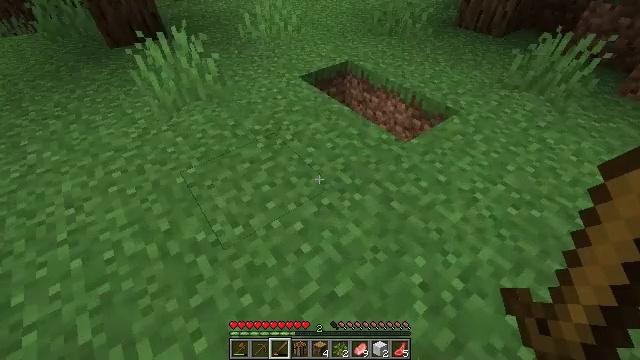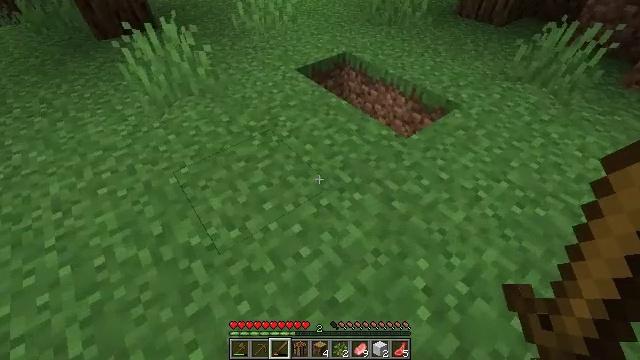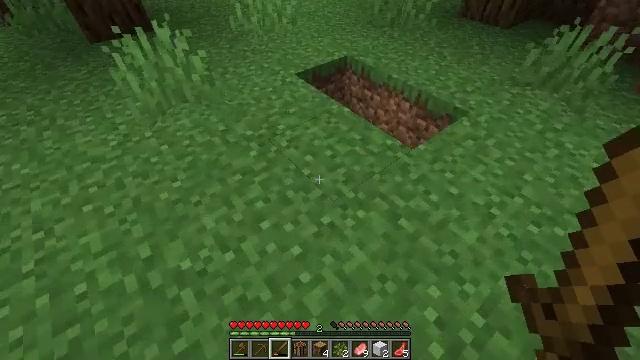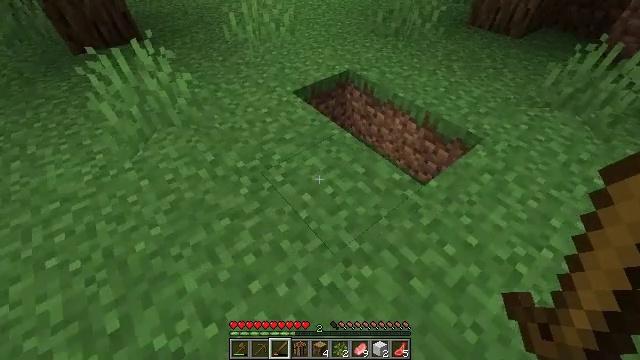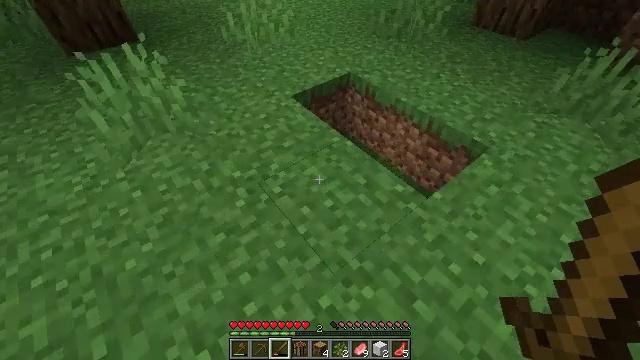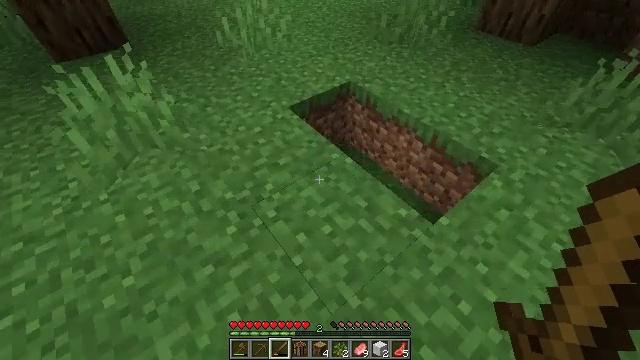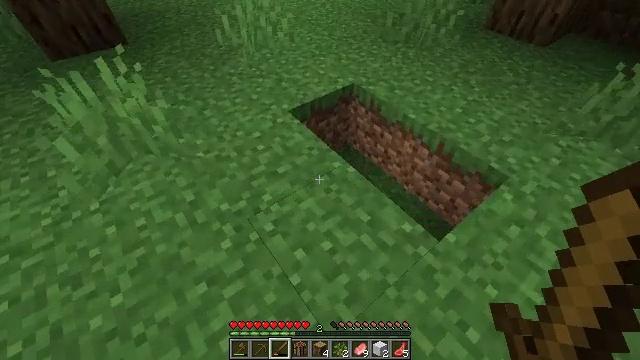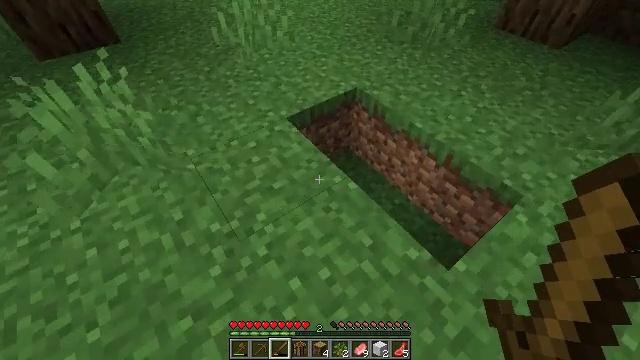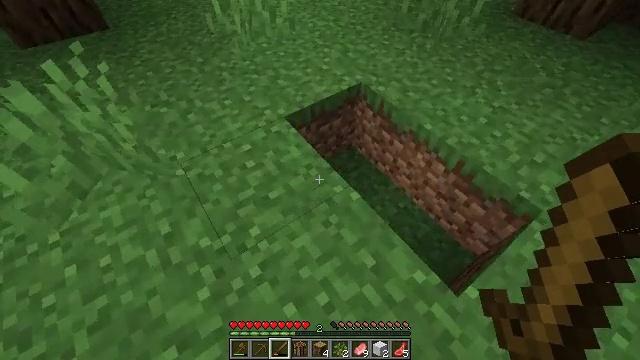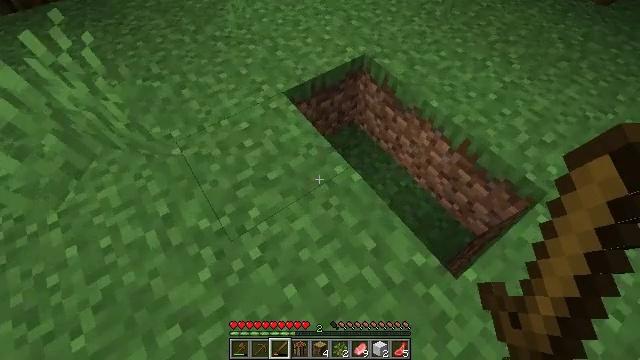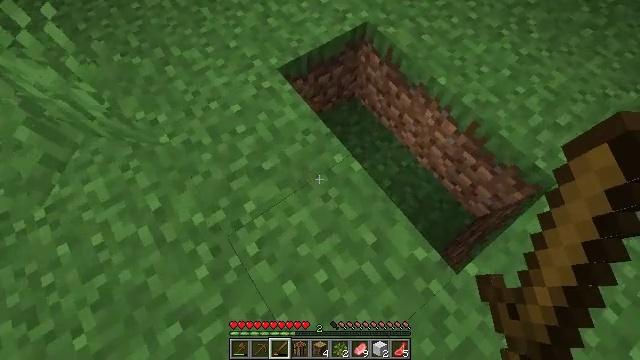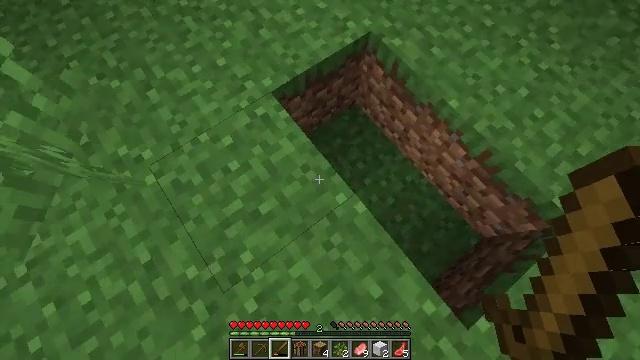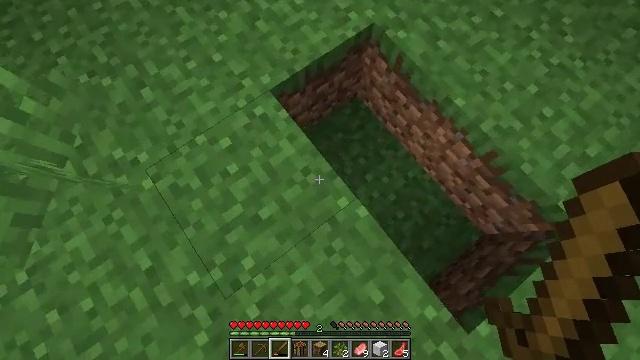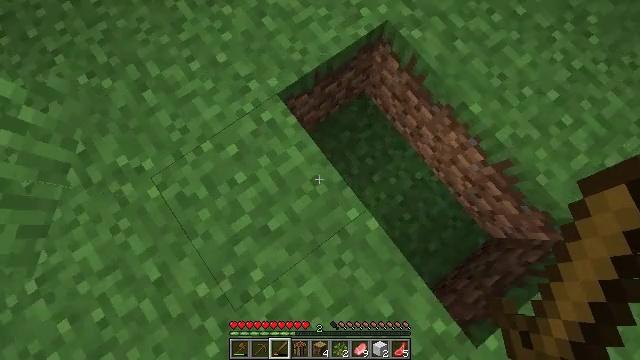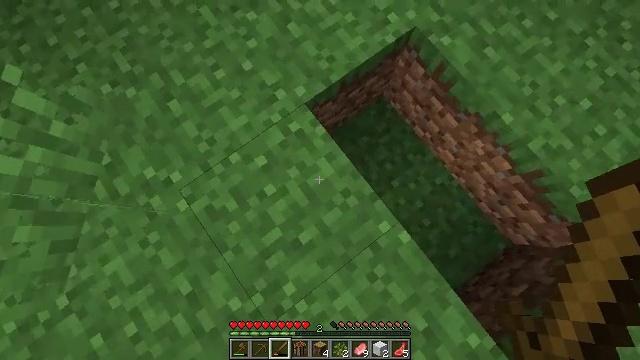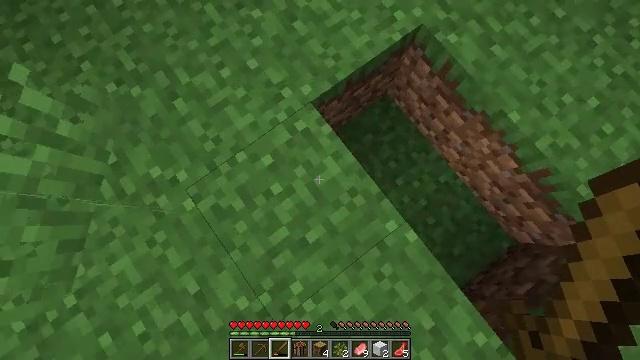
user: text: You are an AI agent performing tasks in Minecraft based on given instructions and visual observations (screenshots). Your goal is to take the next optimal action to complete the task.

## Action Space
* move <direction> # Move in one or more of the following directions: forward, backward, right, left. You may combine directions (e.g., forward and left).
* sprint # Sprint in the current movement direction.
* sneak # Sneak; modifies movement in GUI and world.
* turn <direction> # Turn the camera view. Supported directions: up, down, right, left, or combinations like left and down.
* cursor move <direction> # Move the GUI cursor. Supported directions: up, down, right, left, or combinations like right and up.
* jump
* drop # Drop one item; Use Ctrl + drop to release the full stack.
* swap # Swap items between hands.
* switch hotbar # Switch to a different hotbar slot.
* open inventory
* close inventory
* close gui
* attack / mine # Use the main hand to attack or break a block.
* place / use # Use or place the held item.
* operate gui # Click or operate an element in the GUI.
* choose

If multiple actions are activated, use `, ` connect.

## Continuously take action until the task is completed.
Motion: motion action
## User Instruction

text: Get an azure bluet to use in crafting.
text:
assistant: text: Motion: move forward, turn down
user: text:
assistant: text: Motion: move forward
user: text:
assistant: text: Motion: move forward
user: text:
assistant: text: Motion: move forward
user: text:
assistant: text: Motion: move forward
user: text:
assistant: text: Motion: move forward
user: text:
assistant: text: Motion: move forward, turn down
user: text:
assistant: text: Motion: move forward, turn down
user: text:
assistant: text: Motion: move forward, turn down
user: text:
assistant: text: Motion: move forward, turn down
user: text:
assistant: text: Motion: move forward, turn down
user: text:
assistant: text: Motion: move forward, turn down
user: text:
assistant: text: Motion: move left, turn down
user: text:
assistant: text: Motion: move left, turn down
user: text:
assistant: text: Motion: move left
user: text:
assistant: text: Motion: move left, turn down
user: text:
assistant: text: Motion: move left
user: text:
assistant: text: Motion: move forward and move left
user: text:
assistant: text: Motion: move forward, turn right and up
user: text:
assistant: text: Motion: move forward, turn right and up
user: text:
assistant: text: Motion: move forward, turn left and up
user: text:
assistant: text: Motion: move forward, turn up
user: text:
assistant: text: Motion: move forward, turn up
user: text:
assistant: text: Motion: move forward, turn up
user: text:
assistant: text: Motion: move forward
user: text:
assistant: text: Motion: move forward
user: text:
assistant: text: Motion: move forward
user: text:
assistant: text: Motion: move forward, turn down
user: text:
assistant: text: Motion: move forward
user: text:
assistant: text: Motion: move forward